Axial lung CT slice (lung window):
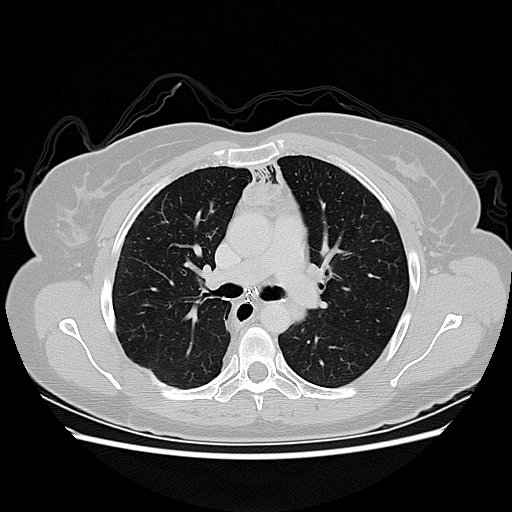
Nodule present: no